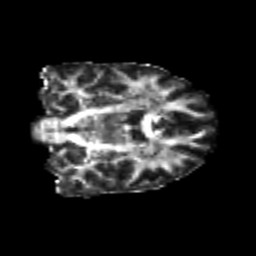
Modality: FA
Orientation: coronal
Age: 20
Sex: female
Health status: healthy
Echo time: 0.074 s